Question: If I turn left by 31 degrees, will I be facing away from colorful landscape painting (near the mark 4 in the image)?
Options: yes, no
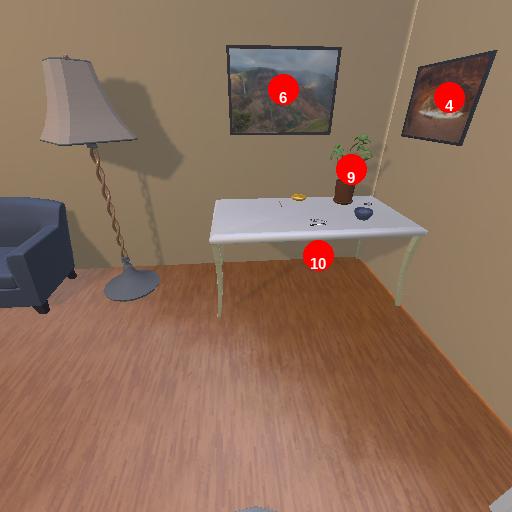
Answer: yes